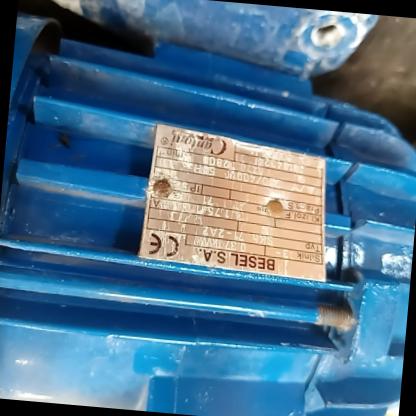
Klasa: tabliczka-znamionowa